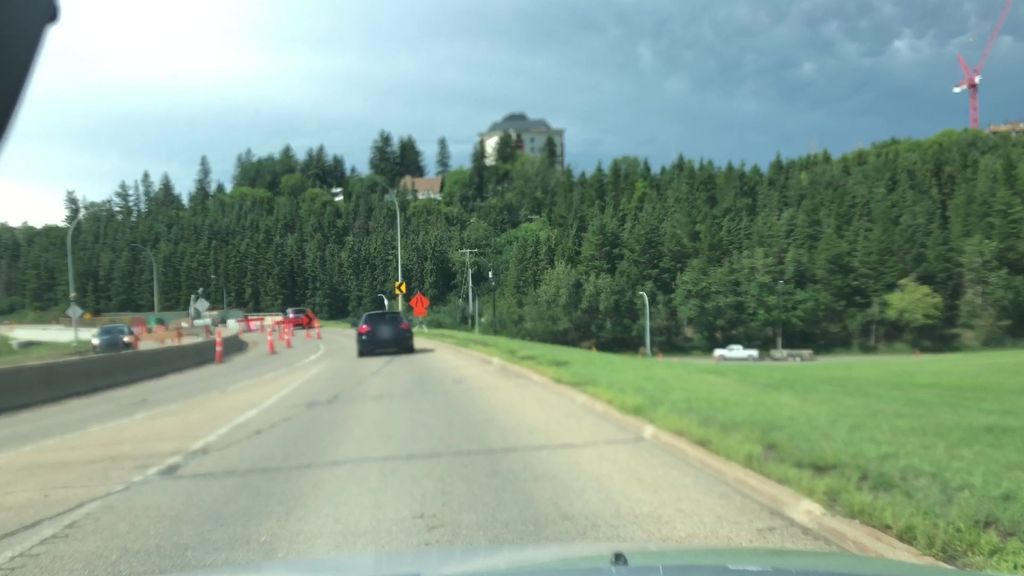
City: edmonton